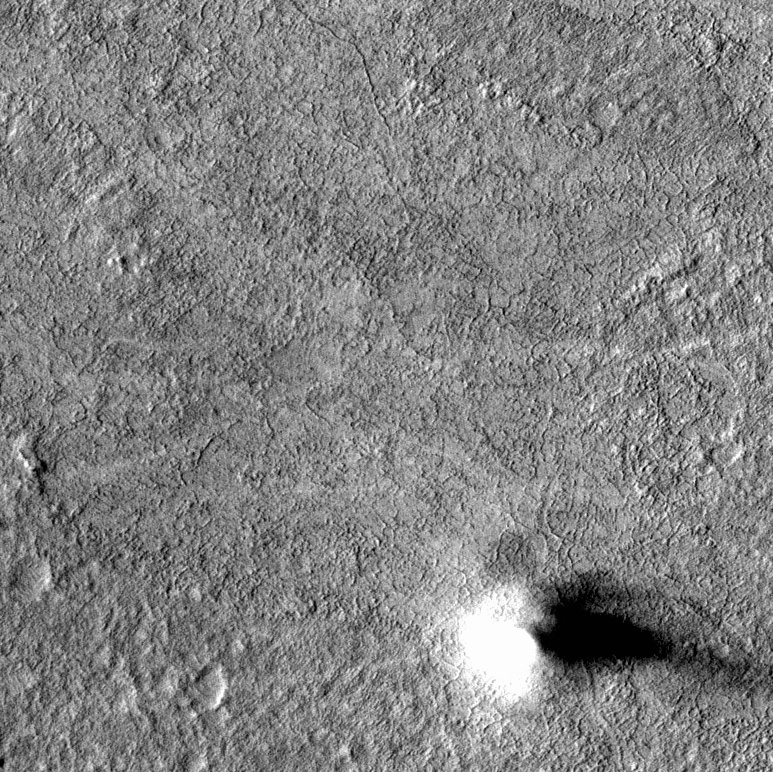
Label: dustdevil